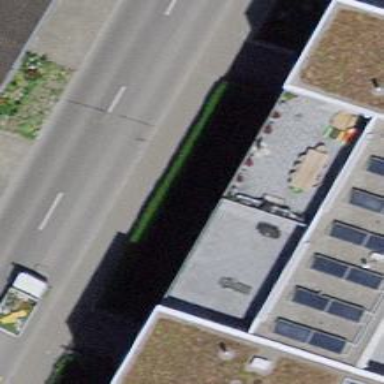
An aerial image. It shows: Shed building.